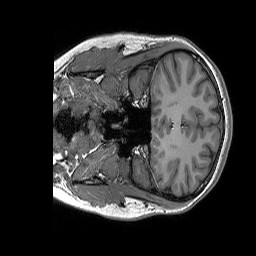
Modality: T1w
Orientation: coronal
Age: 19
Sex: female
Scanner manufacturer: siemens
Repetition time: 2.25 s
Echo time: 0.00302 s